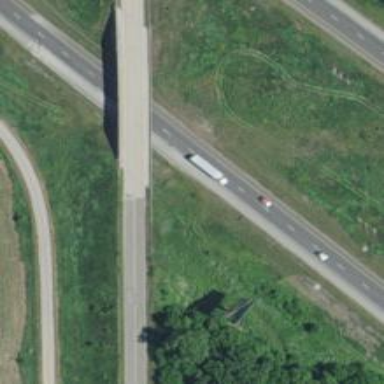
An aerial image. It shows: Asphalt motorway.